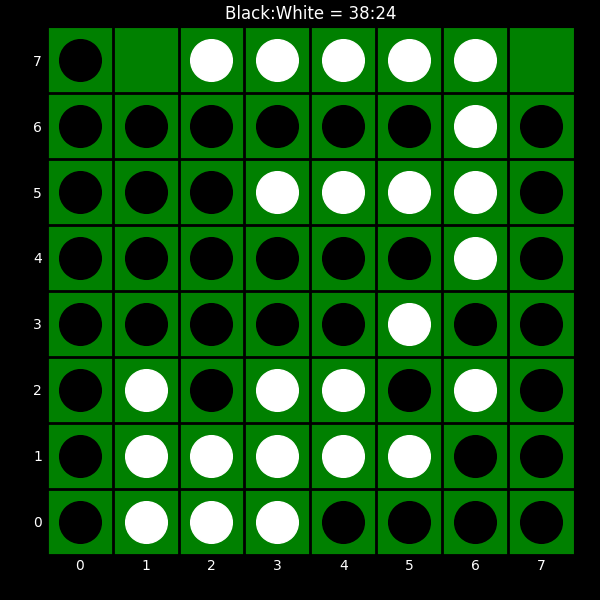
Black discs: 38
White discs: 24